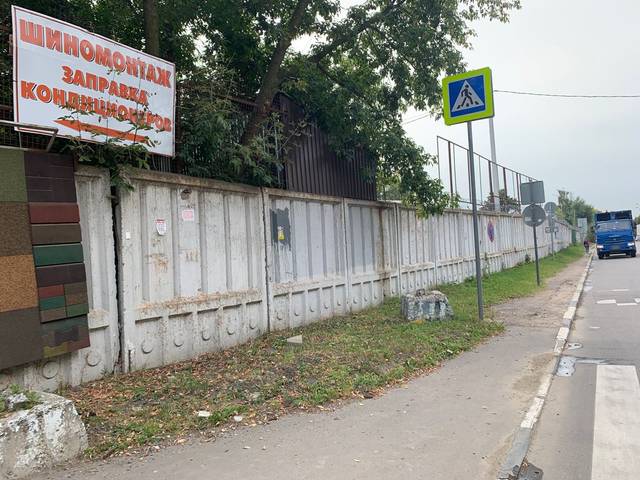
Region: Russia
Coordinates: 55.913, 37.758